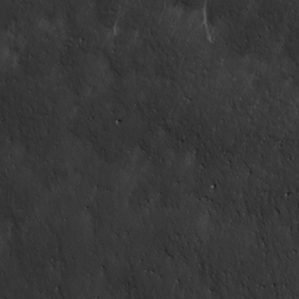
Label: non_frost